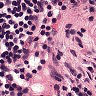
Metastatic tissue present: no